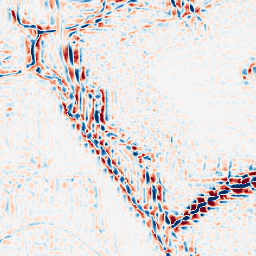
Category: wavelet
Decomposition family: wavelet_reverse_biorthogonal
Decomposition parameters: wavelet: rbio2.4
level: 3
Upsampling method: bspline
Upsampling parameters: scale: 4
Upsampling scale: 4